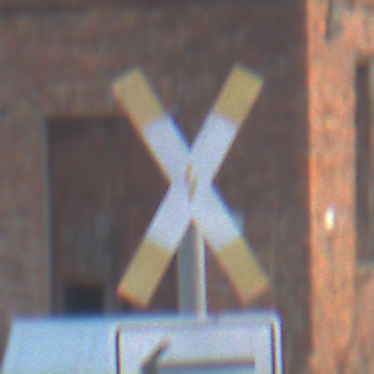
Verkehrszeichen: Andreaskreuz
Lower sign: RichtungsangabeDurchPfeile1
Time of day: SunriseSunset
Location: Outdoor (Suburban)
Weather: PartlyCloudy
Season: Winter
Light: Natural